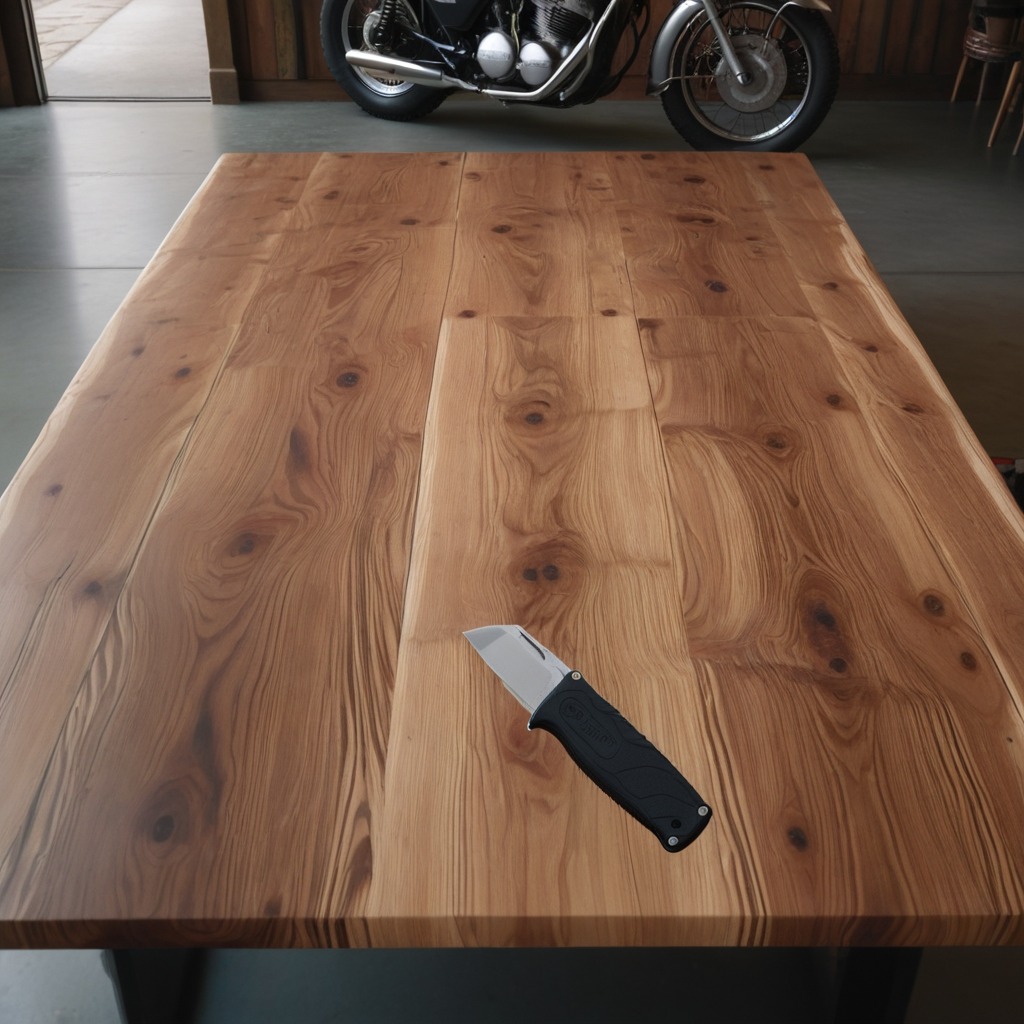
A utility knife lies on the oil-spilled wooden table in a vintage motorcycle garage.